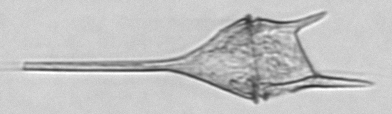
Label: Tripos_lineatus